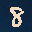
Label: 8